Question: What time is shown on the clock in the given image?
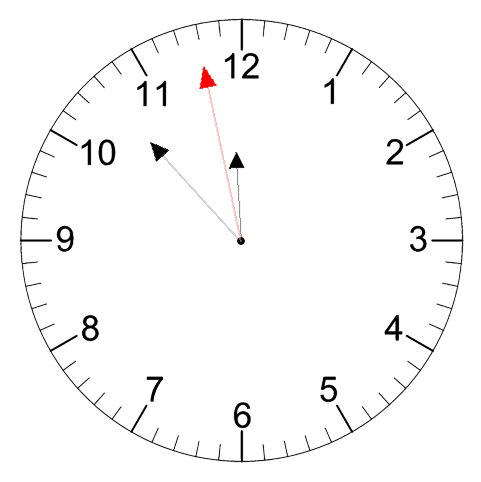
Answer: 11:52:58